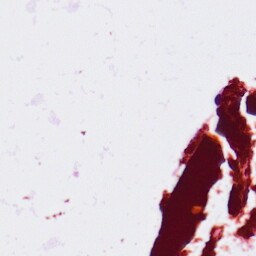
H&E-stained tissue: Lung